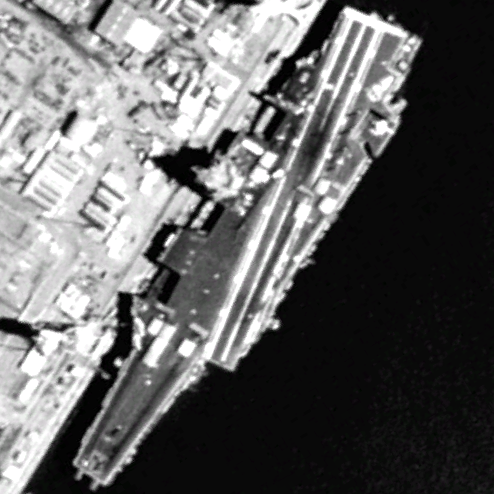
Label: aircraft_carrier